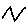
Label: zigzag